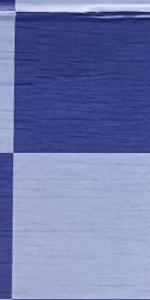
Label: Empty